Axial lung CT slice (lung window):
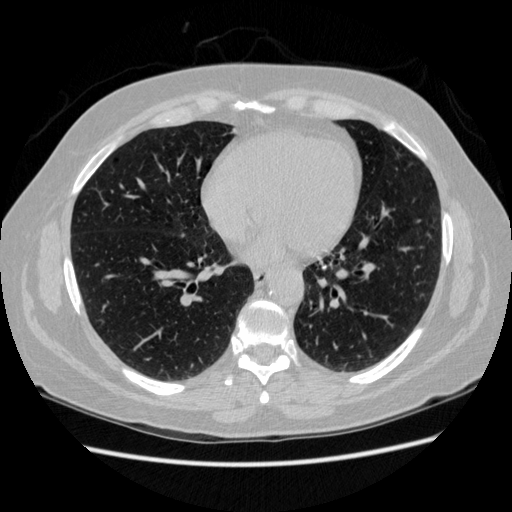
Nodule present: no